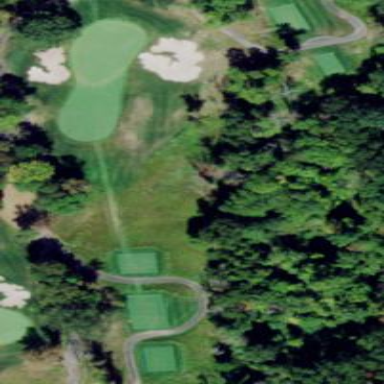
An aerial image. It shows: Rough area on grassy golf course.